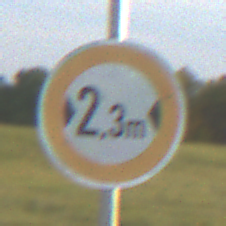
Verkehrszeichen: TatsaechlicheBreite2Komma3
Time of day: SunriseSunset
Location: Outdoor (Nature)
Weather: PartlyCloudy
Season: NotSpecified
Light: Natural